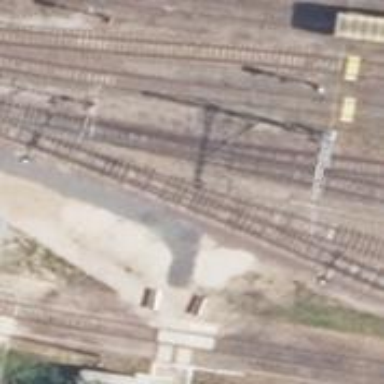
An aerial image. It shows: Railway yard in service.